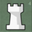
Piece: wR